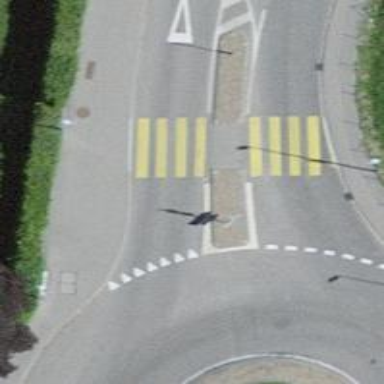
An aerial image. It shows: Marked zebra crossing with island and markings.